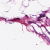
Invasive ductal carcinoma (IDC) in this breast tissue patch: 0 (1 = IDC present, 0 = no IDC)